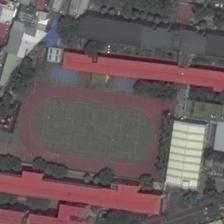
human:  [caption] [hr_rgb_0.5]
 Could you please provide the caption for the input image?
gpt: you can see many red houses on both sides of the playground .

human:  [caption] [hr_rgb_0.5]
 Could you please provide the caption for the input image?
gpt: several long red buildings and other small buildings are around a playground .

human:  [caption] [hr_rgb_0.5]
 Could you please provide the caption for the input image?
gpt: a rectangular court locate in the mid of two red buildings .

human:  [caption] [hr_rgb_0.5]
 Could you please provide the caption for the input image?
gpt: a playground is surroundeded by many buildings and some green trees .

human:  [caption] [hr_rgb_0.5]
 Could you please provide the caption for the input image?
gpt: a playground next to two red long buildings is surrounded by some trees and many houses .